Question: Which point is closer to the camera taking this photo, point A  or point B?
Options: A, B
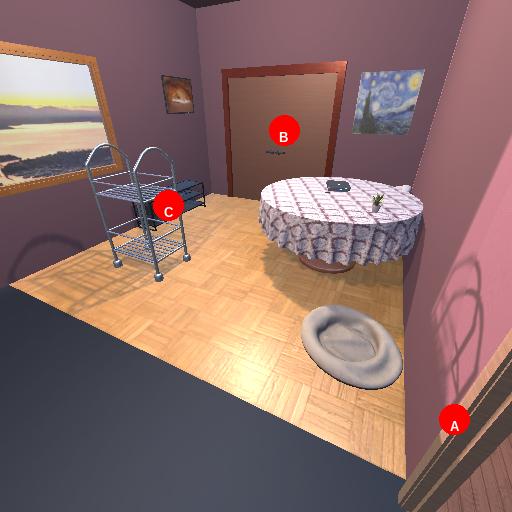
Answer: A